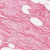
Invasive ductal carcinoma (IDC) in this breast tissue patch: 0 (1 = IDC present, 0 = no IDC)